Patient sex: F
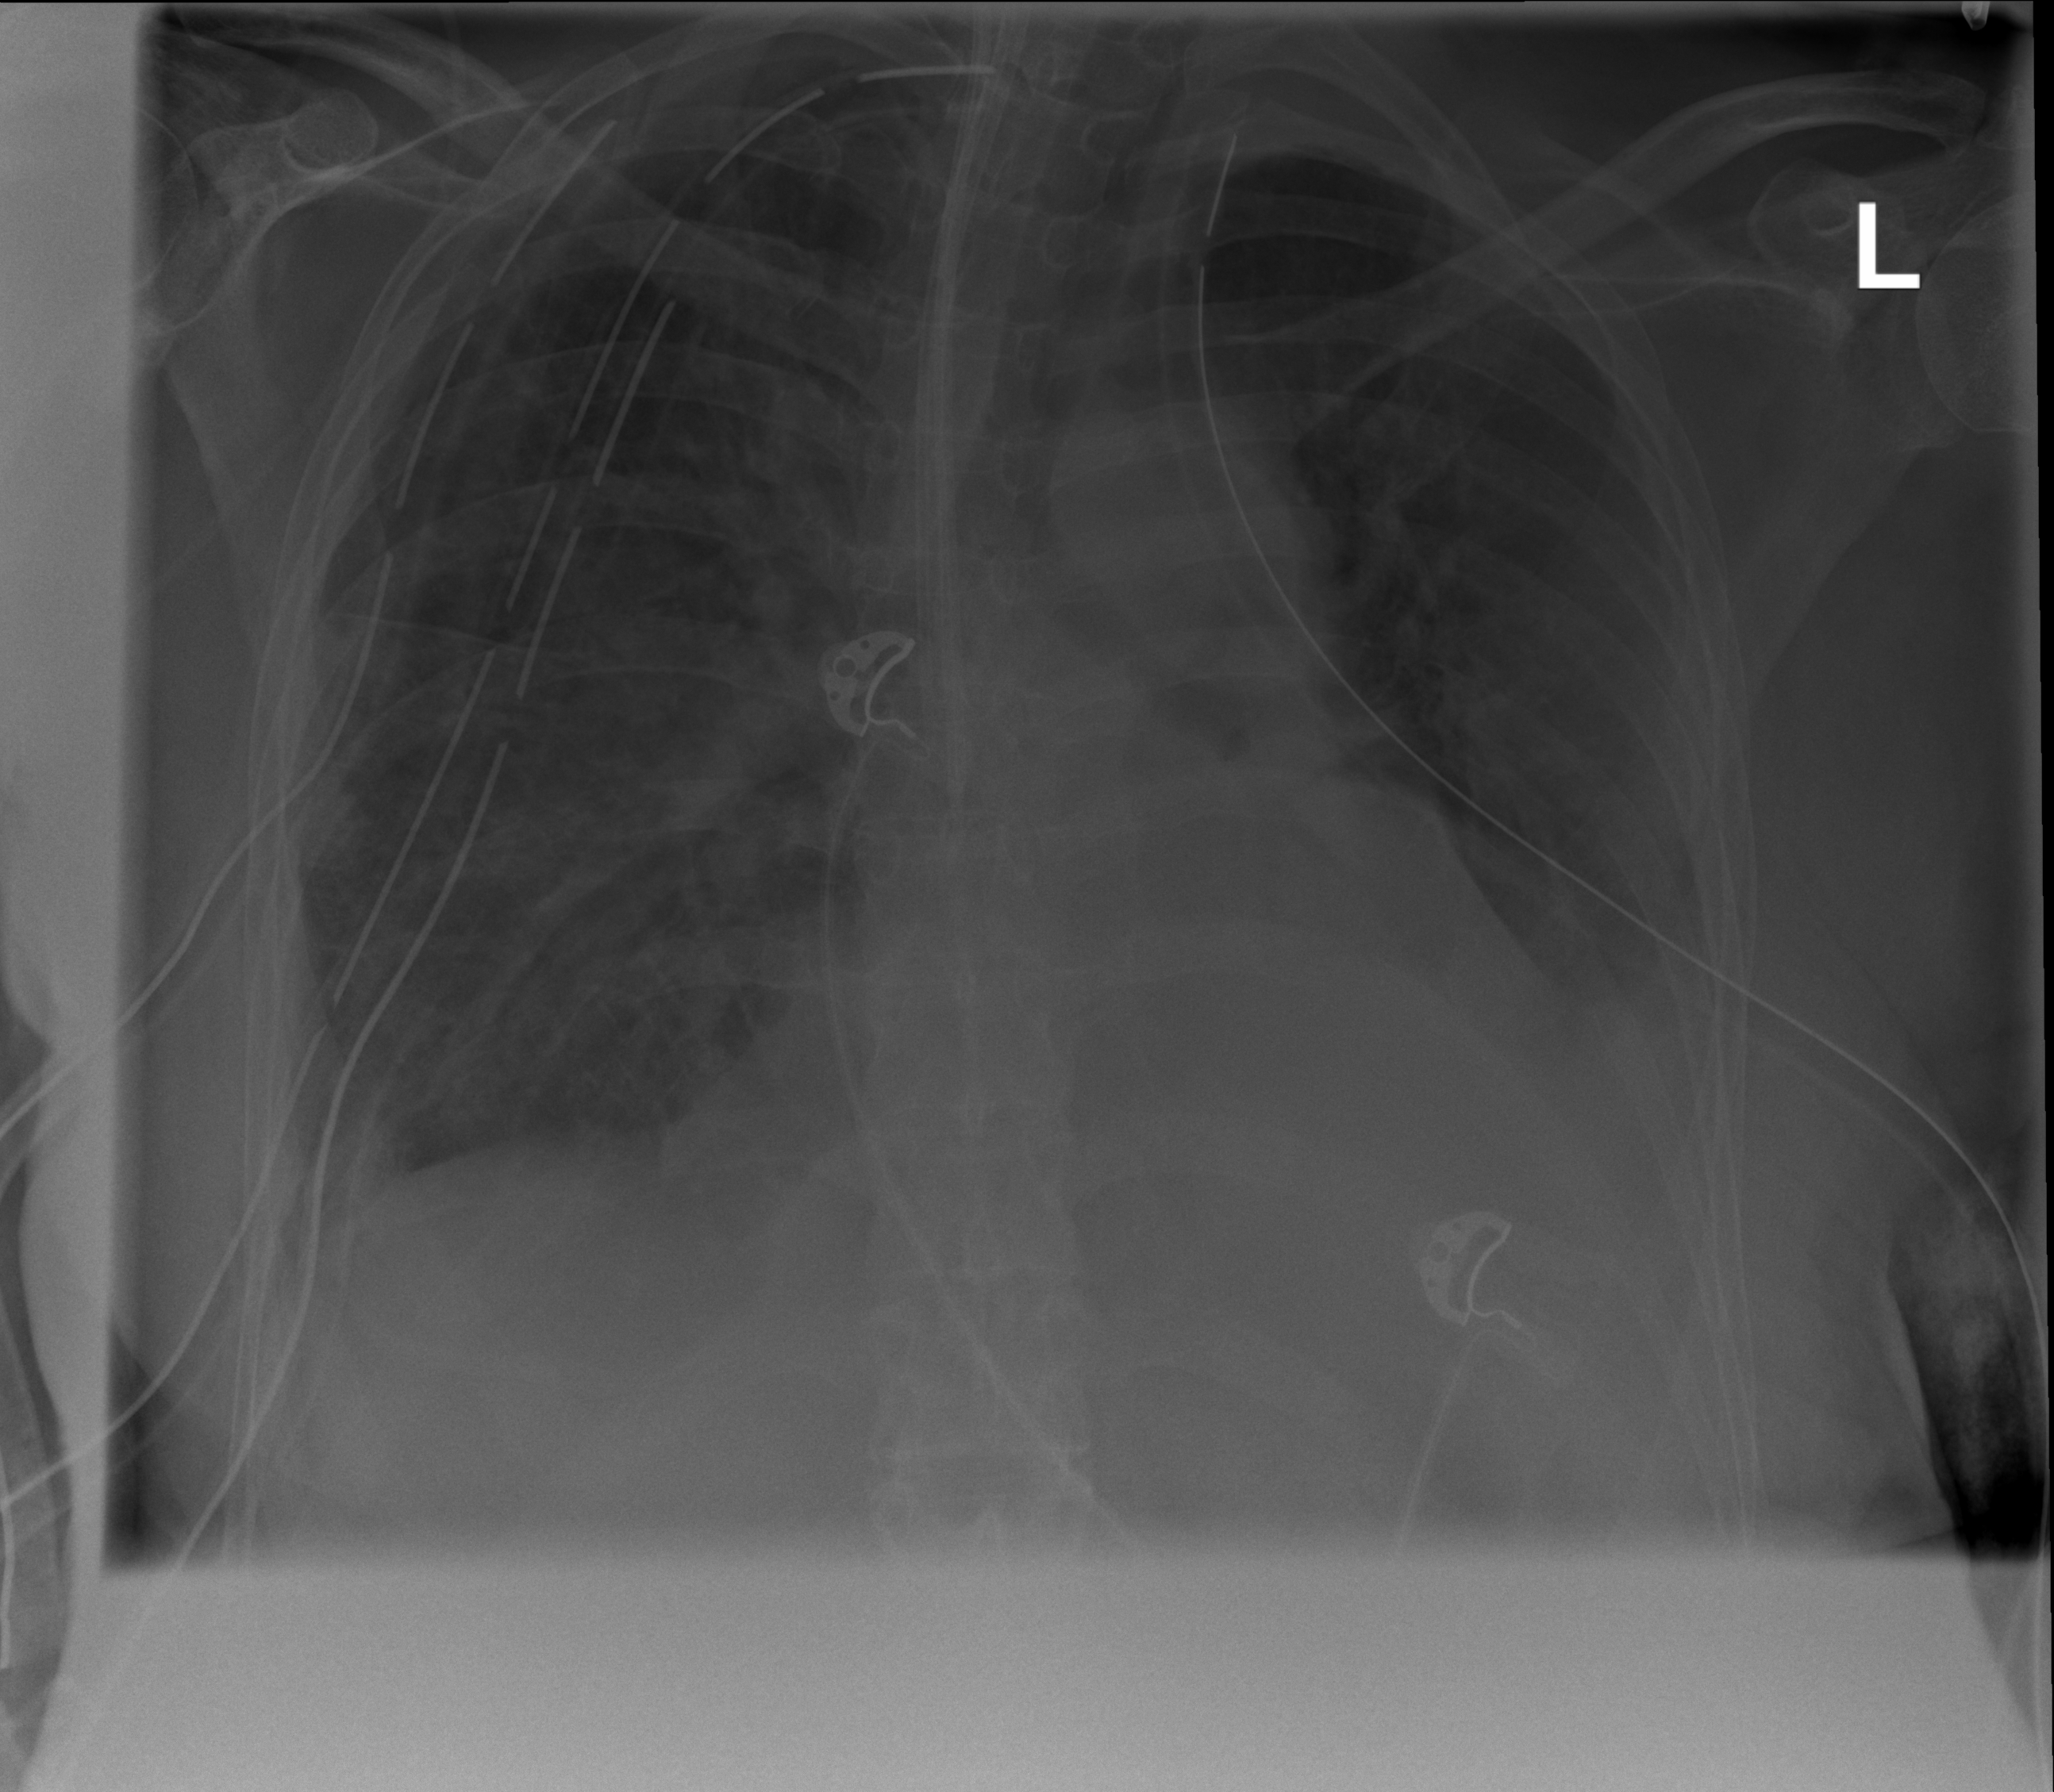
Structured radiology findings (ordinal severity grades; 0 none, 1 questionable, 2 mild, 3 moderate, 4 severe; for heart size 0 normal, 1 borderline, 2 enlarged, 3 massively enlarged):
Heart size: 1
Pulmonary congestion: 1
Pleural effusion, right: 2
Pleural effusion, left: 2
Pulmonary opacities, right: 2
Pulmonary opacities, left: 2
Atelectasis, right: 2
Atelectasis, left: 2